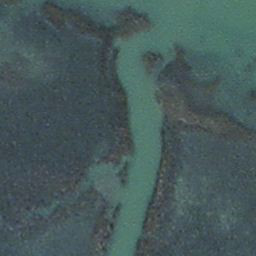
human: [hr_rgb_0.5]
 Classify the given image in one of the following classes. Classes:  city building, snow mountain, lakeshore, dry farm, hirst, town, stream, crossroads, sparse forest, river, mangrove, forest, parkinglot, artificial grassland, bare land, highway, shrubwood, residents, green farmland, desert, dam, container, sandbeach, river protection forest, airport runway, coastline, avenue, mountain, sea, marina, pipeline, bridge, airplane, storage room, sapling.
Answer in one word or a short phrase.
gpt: stream